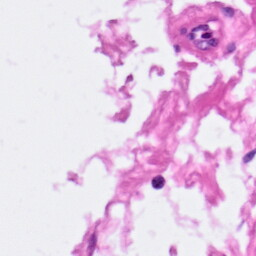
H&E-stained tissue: Pancreatic